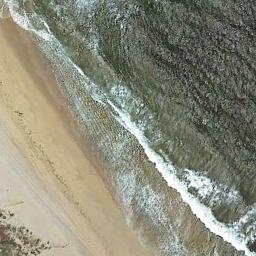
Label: beach